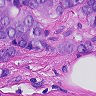
Metastatic tissue present: yes